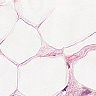
Metastatic tissue present: no